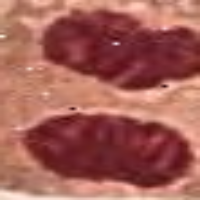
Label: telophase